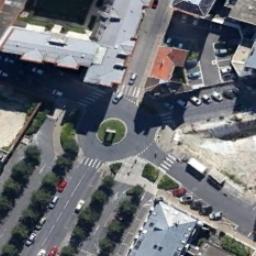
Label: roundabout